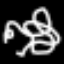
Label: squiggle